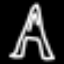
Label: The Eiffel Tower